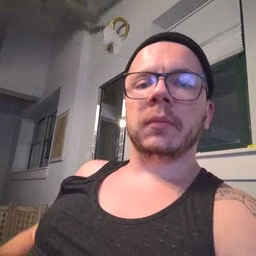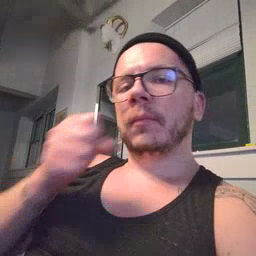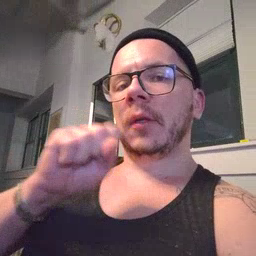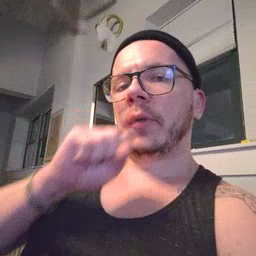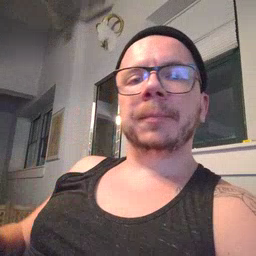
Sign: icecream